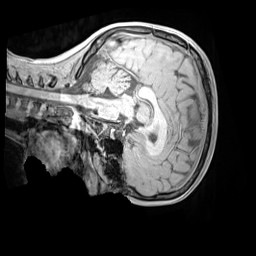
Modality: MP2RAGE
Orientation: sagittal
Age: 9
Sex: female
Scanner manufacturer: siemens
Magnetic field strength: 3 T
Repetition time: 4 s
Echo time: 0.00303 s